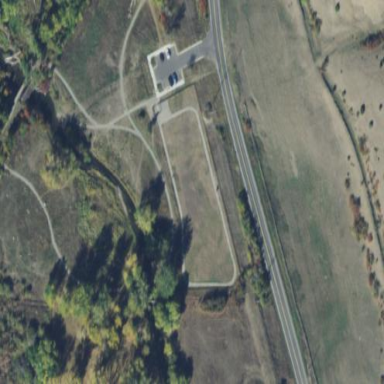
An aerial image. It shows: Fenced dog park area designated for leisure land.